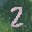
Label: 2